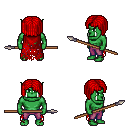
a pixel art fantasy rpg character, male body template, orc, green skin, red tattered cape, magenta pants, red pageboy hairstyle, spear, four views (front, back, left, right), 2x2 character sprite sheet, small pixel art, hard edges, no anti-aliasing